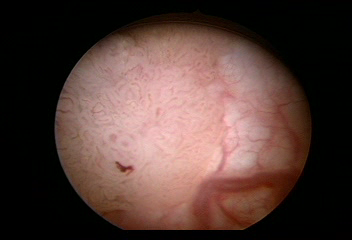
Modality: WLC
Class: Malignant
Subclass: LowGradePapillary
Lesion: L3
Stage: Ta
Morphology: Papillary
Bladder cancer association: Yes
Annotated structures: Tumor